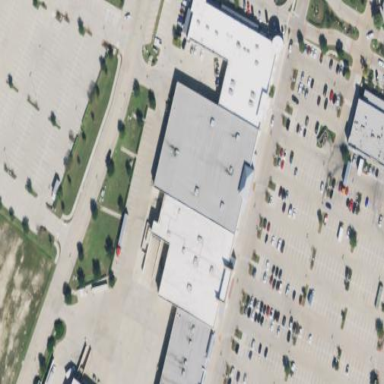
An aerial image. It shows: Department store building.